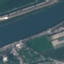
Label: River